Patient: sex M, age 78
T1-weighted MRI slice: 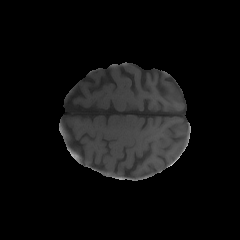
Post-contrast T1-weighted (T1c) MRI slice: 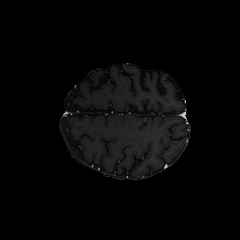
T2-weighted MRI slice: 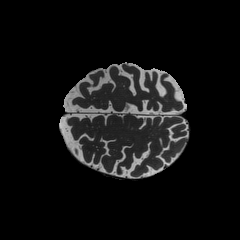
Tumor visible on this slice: no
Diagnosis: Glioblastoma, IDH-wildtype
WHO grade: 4